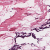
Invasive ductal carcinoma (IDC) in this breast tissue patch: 1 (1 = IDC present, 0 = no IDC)